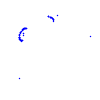
Particle: proton